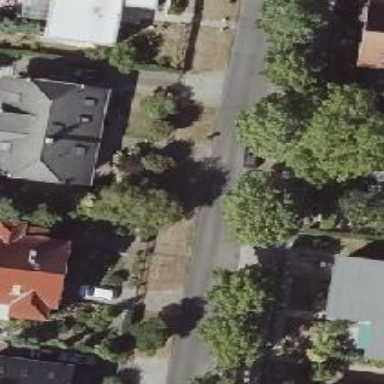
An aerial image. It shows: Footway.